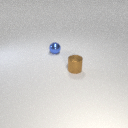
small brown metal cylinder in front of small blue metal sphere